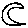
Label: moon